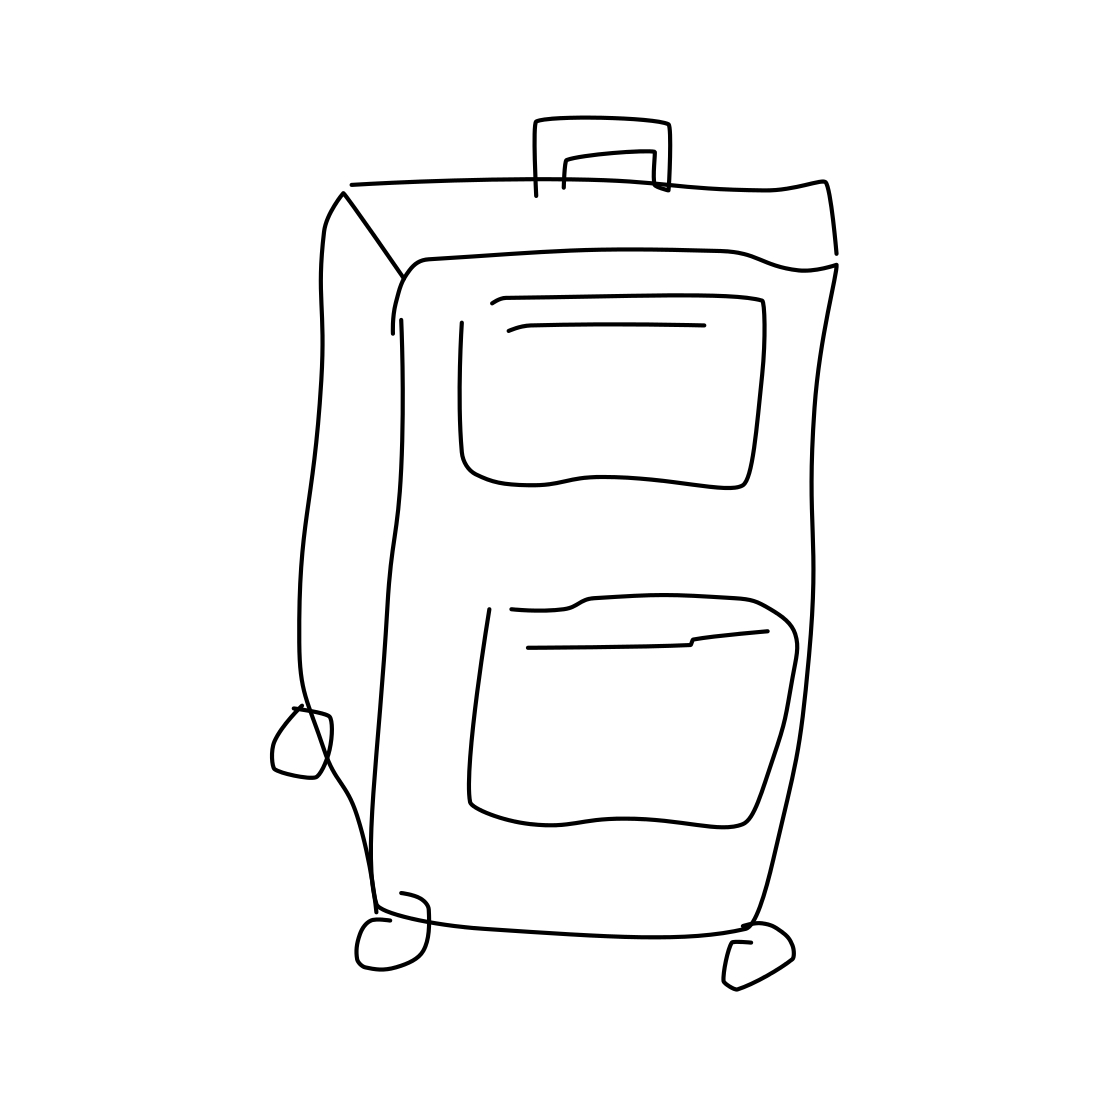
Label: suitcase